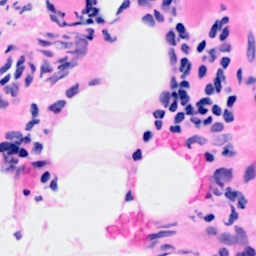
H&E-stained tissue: Breast